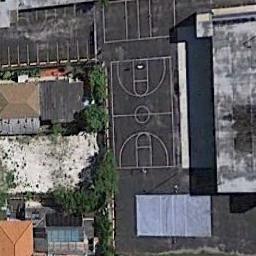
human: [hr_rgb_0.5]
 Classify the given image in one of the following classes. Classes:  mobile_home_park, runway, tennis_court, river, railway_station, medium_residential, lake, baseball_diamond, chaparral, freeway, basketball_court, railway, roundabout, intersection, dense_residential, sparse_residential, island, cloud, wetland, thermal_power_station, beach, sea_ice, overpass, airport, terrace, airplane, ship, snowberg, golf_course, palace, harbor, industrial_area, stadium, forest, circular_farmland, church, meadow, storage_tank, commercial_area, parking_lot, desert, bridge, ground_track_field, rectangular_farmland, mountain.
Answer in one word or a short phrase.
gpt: basketball_court